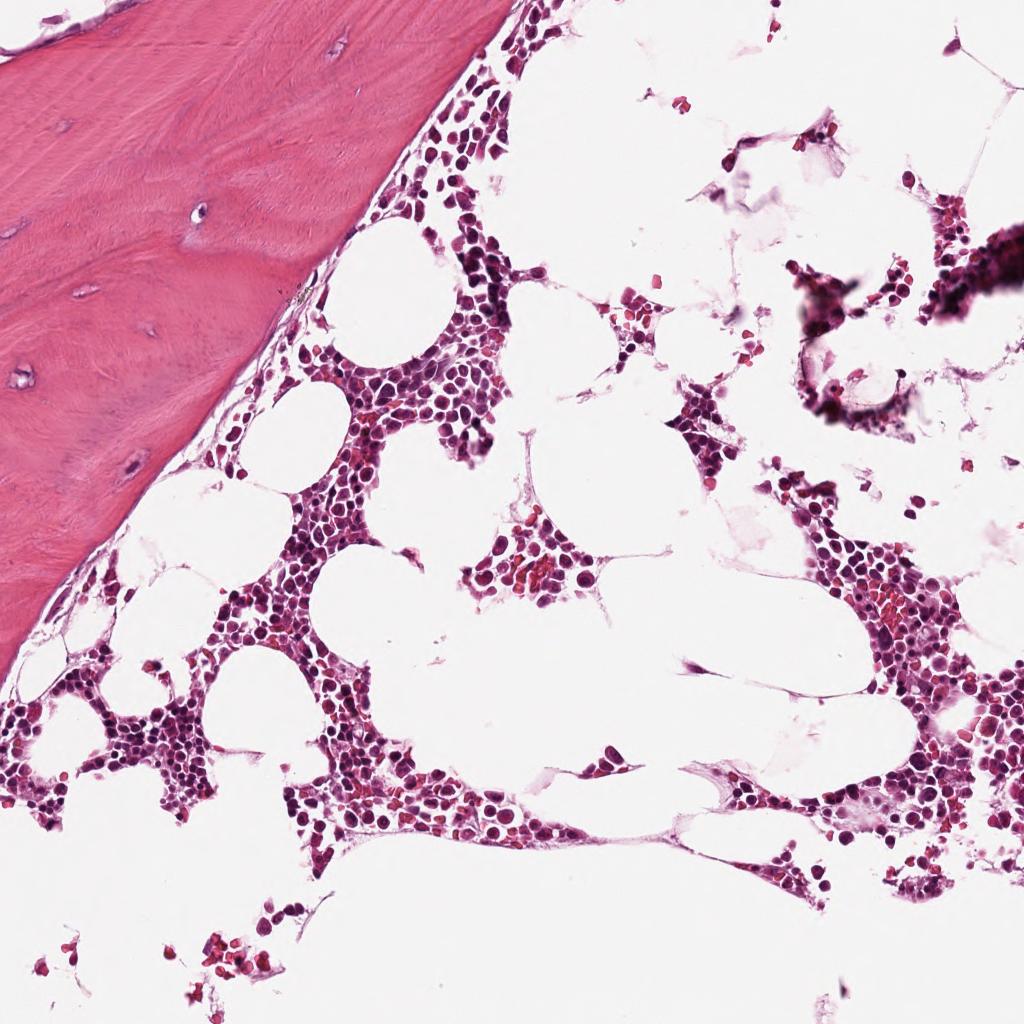
Label: Non-Tumor